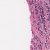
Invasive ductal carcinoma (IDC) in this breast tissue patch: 1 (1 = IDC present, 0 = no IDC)